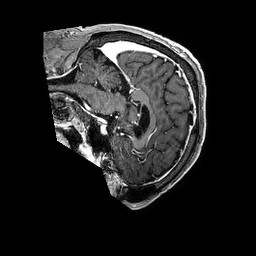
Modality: T1w
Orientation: sagittal
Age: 54
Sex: male
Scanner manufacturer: philips
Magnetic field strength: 3 T
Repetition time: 0.00674 s
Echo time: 0.00308 s